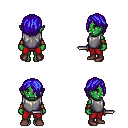
a pixel art fantasy rpg character, female body template, orc, green skin, steel chest armor, red pants, blue bangs hairstyle, cloth bracers, maroon shoes, dagger, four views (front, back, left, right), 2x2 character sprite sheet, small pixel art, hard edges, no anti-aliasing